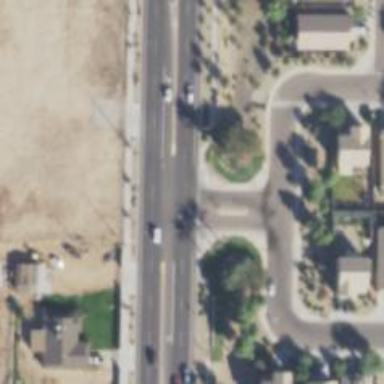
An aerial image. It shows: Unmarked road crossing.